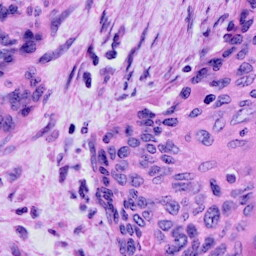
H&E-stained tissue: Cervix